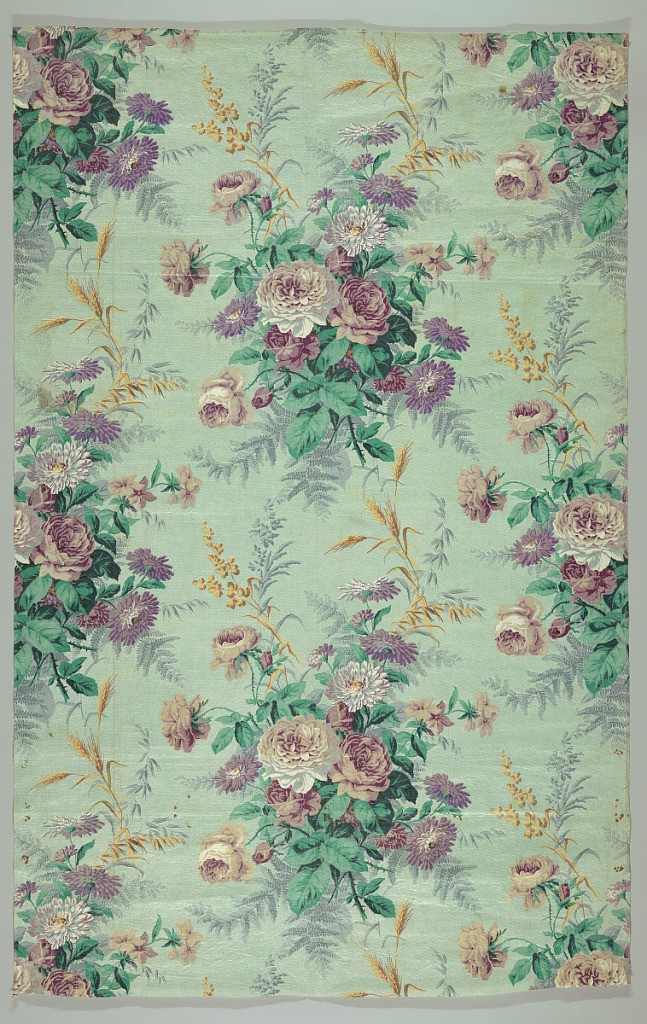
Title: Textile
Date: ca. 1890
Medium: cotton Technique: printed by engraved roller on plain weave; highly glazed
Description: Thin, highly glazed chintz with a background of pale grey-blue showing large clusters of roses, other garden flowers and sprays of wheat in shades of rose, mauve, blue-green and pale yellow.